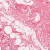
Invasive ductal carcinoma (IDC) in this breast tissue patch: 0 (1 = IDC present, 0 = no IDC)